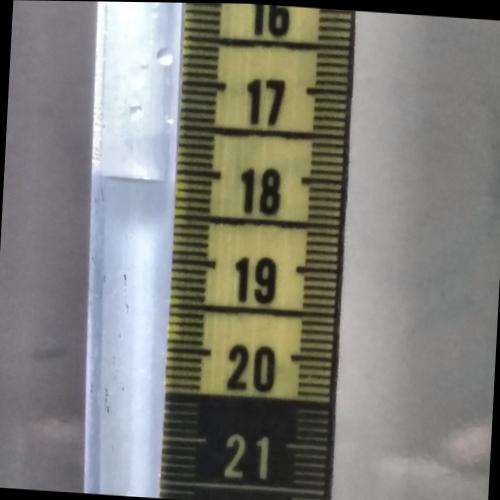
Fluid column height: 18.1 cm